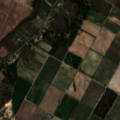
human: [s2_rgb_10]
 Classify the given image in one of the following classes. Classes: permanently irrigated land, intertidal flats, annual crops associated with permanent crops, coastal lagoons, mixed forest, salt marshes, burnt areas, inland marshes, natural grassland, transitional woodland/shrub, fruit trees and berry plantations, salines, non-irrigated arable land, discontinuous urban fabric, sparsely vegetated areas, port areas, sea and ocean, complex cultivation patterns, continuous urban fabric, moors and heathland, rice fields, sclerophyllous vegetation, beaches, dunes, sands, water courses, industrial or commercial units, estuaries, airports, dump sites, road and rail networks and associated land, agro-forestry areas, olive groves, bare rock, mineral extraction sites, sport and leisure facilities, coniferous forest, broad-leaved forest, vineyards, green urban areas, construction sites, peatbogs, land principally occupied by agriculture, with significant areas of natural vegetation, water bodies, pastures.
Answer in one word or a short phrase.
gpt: discontinuous urban fabric, vineyards, complex cultivation patterns, transitional woodland/shrub